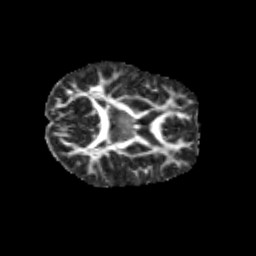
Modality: FA
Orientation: axial
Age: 13
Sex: male
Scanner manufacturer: siemens
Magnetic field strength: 3 T
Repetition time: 3.8 s
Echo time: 0.07 s